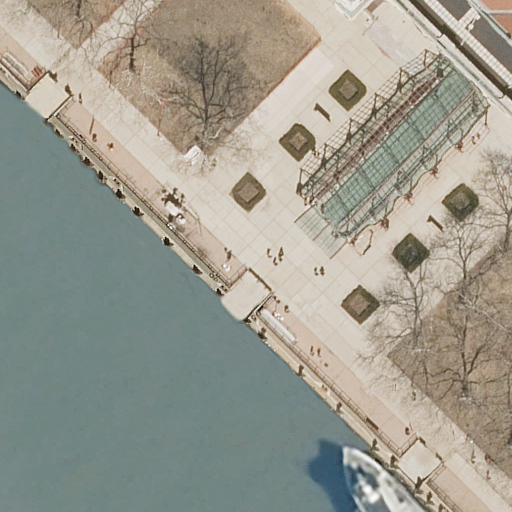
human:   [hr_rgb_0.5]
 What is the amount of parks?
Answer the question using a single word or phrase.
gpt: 1

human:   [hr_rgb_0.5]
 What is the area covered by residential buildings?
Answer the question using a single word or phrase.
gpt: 4208m2

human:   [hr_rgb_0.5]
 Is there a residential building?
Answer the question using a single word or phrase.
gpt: yes

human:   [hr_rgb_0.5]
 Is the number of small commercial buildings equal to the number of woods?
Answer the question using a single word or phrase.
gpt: no

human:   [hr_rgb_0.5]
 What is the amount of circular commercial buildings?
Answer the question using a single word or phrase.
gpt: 0

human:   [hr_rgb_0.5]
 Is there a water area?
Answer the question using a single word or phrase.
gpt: yes

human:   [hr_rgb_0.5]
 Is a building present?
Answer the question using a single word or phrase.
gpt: yes

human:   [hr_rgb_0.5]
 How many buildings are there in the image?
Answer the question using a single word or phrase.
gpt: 1

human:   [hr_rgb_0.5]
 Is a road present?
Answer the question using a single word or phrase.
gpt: yes

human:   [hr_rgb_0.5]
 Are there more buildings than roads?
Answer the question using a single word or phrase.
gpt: no

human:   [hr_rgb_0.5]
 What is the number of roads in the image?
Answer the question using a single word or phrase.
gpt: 4

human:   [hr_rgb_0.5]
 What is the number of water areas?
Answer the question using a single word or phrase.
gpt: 1

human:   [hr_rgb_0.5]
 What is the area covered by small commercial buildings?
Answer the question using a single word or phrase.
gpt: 0m2

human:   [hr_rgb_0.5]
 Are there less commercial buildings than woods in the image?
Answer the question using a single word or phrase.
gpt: yes

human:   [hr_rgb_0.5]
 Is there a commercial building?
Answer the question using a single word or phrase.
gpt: no

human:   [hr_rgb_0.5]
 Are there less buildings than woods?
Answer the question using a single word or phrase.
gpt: yes

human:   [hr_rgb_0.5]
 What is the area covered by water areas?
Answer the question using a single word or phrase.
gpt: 4020m2

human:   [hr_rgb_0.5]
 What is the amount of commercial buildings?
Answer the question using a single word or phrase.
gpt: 0

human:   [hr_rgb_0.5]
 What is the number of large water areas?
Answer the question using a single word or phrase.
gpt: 1

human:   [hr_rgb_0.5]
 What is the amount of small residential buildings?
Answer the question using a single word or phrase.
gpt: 0

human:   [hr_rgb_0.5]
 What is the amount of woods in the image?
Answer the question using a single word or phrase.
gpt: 3

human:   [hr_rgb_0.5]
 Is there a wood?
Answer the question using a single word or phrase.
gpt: yes

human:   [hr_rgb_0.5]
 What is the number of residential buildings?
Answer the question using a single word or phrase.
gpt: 1

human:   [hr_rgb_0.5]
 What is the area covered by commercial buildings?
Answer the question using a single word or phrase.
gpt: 0m2

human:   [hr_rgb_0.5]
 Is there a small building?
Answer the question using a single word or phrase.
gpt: no

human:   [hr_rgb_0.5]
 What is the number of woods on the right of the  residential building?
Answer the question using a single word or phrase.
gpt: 0

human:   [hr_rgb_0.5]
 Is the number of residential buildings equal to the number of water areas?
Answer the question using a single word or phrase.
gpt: yes

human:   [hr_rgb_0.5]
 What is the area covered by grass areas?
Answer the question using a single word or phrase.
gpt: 425m2

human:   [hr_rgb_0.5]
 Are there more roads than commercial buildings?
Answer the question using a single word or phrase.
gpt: yes

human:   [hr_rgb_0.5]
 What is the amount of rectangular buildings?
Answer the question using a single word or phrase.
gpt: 0

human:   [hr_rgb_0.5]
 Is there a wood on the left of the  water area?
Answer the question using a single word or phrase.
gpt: yes

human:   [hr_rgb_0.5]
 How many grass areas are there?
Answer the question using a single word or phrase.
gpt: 1

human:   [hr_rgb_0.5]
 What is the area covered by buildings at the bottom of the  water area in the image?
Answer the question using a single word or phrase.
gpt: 0m2

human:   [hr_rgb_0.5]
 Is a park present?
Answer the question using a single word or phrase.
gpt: yes

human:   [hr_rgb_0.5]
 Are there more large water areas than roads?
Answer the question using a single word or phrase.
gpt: no

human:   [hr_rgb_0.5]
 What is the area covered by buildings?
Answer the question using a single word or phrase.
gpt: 4208m2

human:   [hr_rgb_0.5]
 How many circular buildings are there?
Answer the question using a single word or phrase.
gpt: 0

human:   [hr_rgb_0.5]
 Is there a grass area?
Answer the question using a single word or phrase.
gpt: yes

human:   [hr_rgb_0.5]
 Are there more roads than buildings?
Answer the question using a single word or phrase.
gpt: yes

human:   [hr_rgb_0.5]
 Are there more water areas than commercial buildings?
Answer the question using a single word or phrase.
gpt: yes

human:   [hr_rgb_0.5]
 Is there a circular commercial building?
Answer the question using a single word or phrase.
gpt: no

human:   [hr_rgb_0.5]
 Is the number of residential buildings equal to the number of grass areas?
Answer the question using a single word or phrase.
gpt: yes

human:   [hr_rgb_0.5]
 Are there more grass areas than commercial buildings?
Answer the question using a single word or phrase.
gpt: yes

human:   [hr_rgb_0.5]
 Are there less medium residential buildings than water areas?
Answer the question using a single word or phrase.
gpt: yes

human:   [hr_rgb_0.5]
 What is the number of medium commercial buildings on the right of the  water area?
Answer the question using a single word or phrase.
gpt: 0

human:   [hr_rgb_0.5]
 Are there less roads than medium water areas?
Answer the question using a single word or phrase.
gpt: no

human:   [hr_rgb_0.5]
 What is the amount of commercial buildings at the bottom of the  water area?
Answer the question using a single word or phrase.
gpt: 0

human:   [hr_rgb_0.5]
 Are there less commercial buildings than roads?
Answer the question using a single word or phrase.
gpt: yes

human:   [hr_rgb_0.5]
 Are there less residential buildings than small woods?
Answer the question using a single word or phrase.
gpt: no

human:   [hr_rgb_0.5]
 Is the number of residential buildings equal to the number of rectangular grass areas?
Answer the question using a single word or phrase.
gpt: yes

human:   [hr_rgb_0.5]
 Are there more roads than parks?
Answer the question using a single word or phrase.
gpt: yes

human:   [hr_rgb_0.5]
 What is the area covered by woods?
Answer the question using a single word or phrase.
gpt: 2066m2

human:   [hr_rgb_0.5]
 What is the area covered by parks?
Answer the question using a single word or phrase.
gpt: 10603m2

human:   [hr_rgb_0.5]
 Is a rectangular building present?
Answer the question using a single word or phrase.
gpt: no

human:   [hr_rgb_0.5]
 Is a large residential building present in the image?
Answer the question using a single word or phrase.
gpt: yes

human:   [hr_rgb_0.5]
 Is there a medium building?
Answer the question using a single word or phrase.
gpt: no

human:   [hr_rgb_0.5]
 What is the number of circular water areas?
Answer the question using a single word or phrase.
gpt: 0

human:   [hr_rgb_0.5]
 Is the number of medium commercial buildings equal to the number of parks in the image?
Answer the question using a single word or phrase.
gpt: no

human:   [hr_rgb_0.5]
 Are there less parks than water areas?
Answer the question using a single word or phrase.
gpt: no

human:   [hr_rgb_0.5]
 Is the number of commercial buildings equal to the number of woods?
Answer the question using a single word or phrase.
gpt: no

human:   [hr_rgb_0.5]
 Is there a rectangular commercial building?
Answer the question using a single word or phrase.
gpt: no

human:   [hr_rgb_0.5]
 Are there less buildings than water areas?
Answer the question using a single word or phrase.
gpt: no

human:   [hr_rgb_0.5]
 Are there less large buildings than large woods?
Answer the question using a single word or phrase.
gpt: no

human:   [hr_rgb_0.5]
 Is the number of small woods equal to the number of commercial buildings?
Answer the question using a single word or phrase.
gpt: no